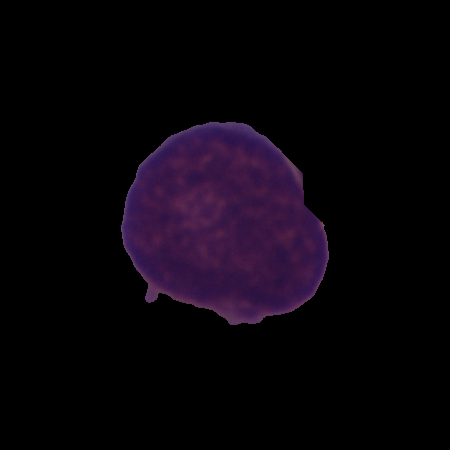
Label: cancer